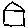
Label: house